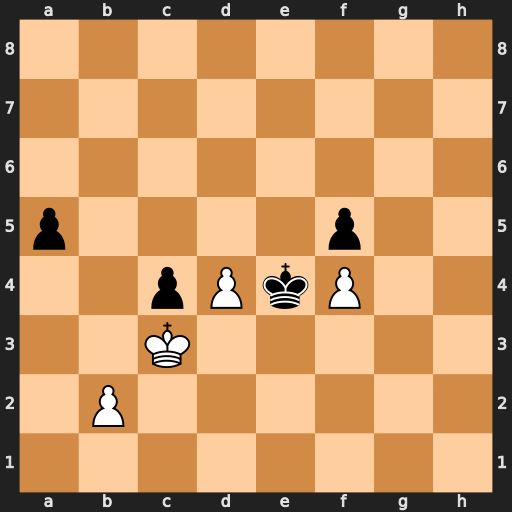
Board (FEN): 8/8/8/p4p2/2pPkP2/2K5/1P6/8
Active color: w
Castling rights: -
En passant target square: -
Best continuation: Kxc4 Kxf4 d5 Ke5 Kc5 f4 d6 Ke6 Kc6